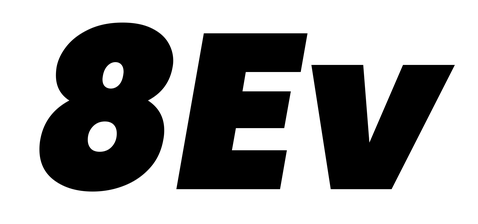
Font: Poppins-BlackItalic